Question: I have a list of calendar events. The html looks like this:
'''
<li data-id="1">
<a href="#calendar-item/1">
<div class="calendar" style="">
<div class="calendar-header"></div>
<div class="calendar-month">Dec</div>
<div class="calendar-day">11</div>
</div>
<p>Parents Association Non-Uniform Day</p>
<span class="chevron"></span>
</a>
</li>
'''
I have given the list item padding, but it is ignoring the content of the div tag, see the image:

<URL> is the jsfiddle.
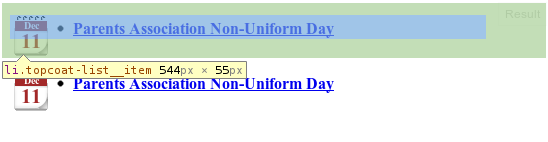
Answer: works in firefox for me but you defenitely need to clear your float. The easiest way to do that is using 'overflow: hidden' on the list item so it takes the space of the floating icon and wraps its padding around that instead of just the text next to it